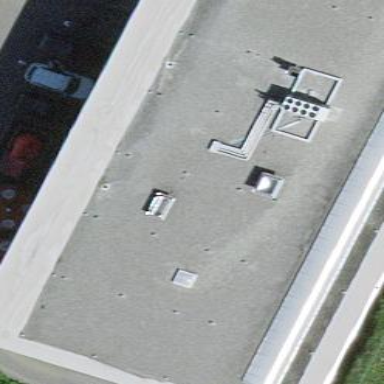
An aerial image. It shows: Fast food restaurant in building.